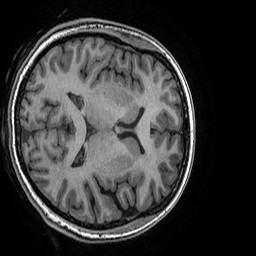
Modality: T1w
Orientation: axial
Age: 20
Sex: female
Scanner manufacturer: ge
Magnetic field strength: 3 T
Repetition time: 0.008184 s
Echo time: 0.003192 s